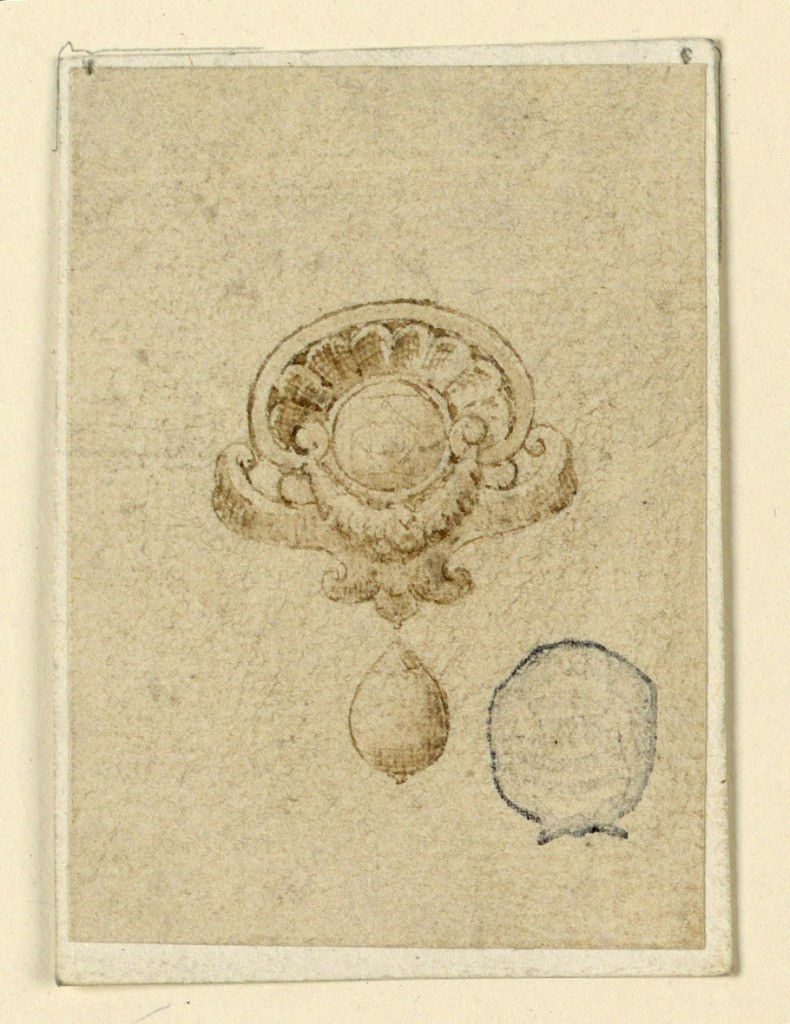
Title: Design for Brooch with Diamonds
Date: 16th century
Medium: Pen and sepia on paper
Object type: Drawing
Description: An escutcheon formed of shell-like volutes frames a round gem. A garland of flowers draped below, with a hanging pearl.